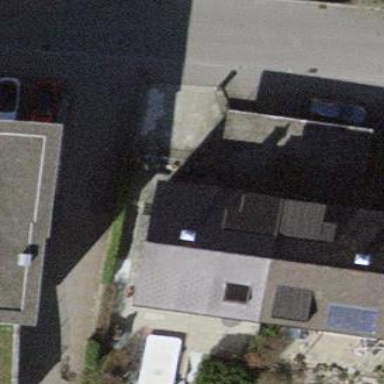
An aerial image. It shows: Semidetached house.